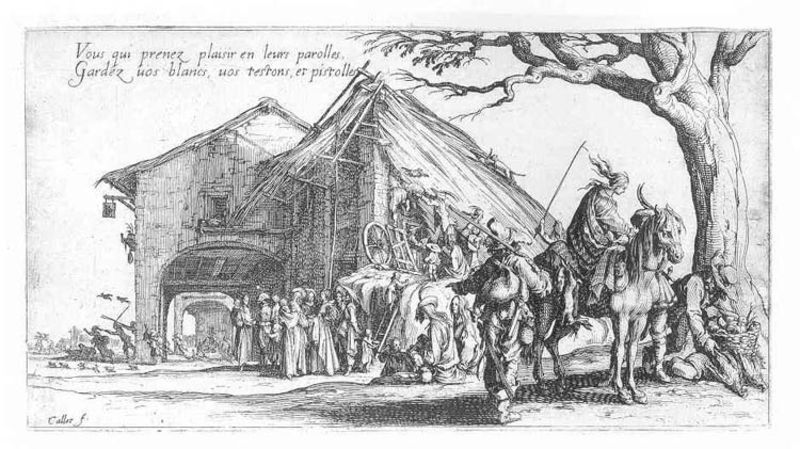
Titel: Die Rast der Zigeuner - die Wahrsagerinnen
Künstler: Jacques Callot
Standort: Karlsruhe
Institution: Staatliche Kunsthalle Karlsruhe
Schlagwörter: baum, gruppe, himmel, kampf, mann, schatten, vogel, weiß, frauen, menschen, äste, frankreich, frau, grau, hut, licht, männer, schwarz, stroh, zeichnung, dach, gebäude, haus, hund, obst, tier, wiese, leute, menge, barock, tod, signatur, ast, vögel, wind, hütte, land, kind, bauern, kinder, pferd, pferde, reiter, räder, früchte, reiterin, äpfel, schrift, papier, bogen, man, ernte, heu, kiepe, laufen, grafik, graphik, bauernhof, hof, hütten, figuren, französisch, rad, wagen, wagenrad, krieg, leiter, wehen, essen, freizeit, inschrift, korb, balken, durchgang, bauer, tor, gruppen, schild, ruine, lumpen, buch, reeddach, scheune, strohdach, torbogen, kohle, draußen, druck, druckgraphik, schwarzweiss, druckgrafik, radierung, stich, titel, seite, illustration, text, zeitung, stöcke, fliehen, kämpfen, gewehr, mystisch, bauernhaus, gehöft, siedlung, hot, bettler, knorrig, kate, stange, rucksack, kupferstich, vordach, sense, gasthof, vorrat, lager, hühner, durchfahrt, trubel, furhwerk, wandere, harre, misthaufen, proviant, reet, büchse, schwazr, sprache, dachdecker, herberge, speichenrad, rext, shcild, ß, 18. jahrhundert, plaisir, bauernhütte